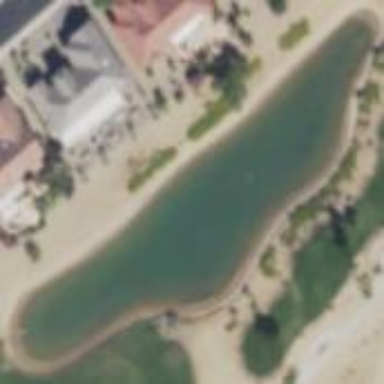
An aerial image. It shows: Water hazard on golf course. The hazard is natural water feature.